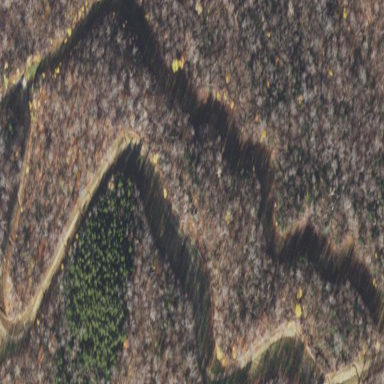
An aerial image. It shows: Forest with mixture of leaf types and cycles.